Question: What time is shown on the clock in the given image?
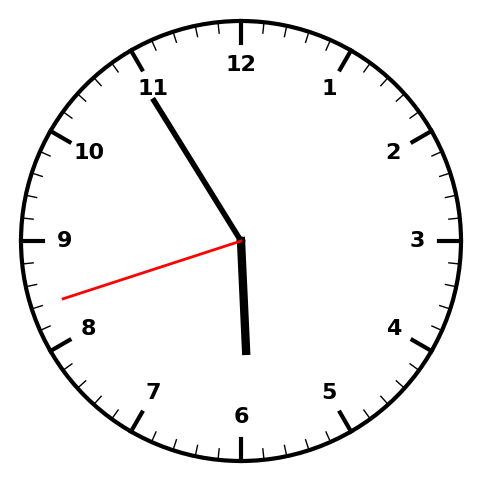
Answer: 05:54:42